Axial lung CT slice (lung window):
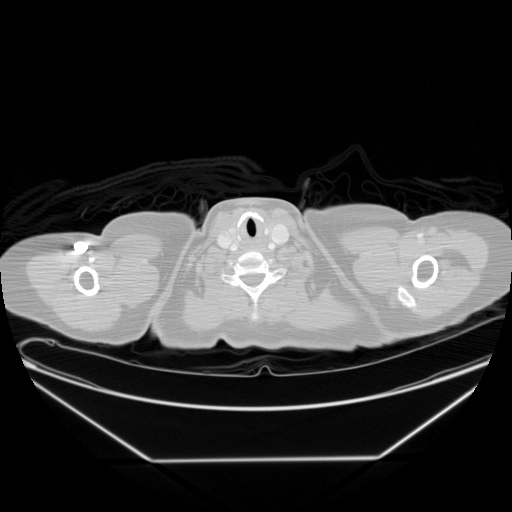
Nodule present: no